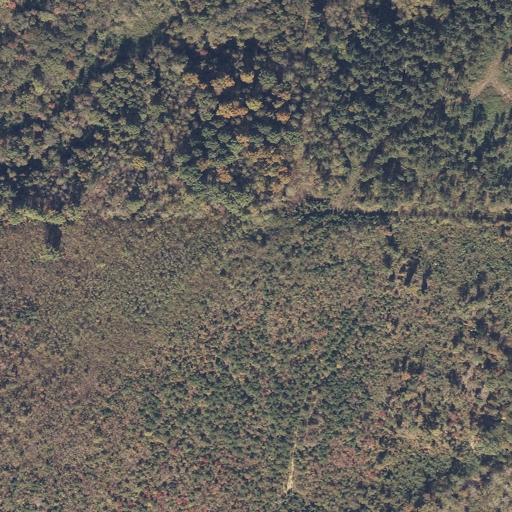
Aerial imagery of mountain in Alabama named Doieg Hill containing deciduous forest, mixed forest, evergreen forest, shrub, herbaceous wetlands, and woody wetlands